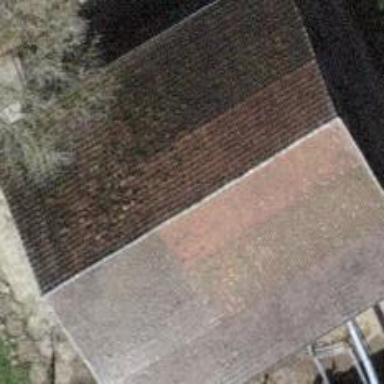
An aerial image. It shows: Rural barn.